Field crop: tomato
Growth stage: 1
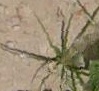
Species: cyperus